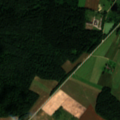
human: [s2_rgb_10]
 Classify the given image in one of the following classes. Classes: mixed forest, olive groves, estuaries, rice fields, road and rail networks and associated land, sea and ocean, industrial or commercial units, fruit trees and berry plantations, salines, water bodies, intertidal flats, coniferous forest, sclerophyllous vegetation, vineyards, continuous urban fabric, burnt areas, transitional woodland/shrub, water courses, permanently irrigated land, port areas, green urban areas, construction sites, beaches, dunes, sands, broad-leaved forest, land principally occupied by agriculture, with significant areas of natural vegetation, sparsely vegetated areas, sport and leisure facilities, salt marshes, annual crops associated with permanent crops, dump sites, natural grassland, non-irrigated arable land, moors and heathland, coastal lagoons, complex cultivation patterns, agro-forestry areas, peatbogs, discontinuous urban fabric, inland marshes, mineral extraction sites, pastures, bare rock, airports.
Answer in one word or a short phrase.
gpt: non-irrigated arable land, complex cultivation patterns, broad-leaved forest, mixed forest